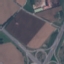
Land use / land cover class: Highway